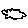
Label: cloud